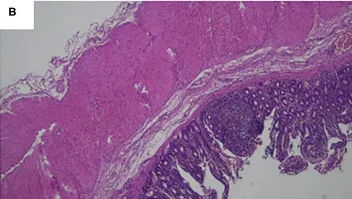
(B) Histopathological findings confirmed a Meckel diverticulum, and no ectopic gastric or pancreatic mucosa was found.
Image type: pathology (h&e)